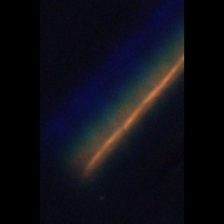
Taxon: Psuedo-nitzschia
Group: Diatoms